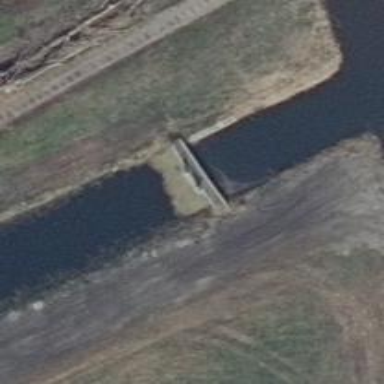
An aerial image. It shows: Weir along the waterway.